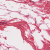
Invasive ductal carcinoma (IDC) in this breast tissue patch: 0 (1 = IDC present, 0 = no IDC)